六年级 · 立体几何学
 下面图形中，用 “底面积×高” 不能直接计算出体积的是（）。

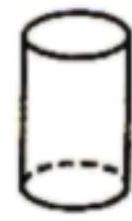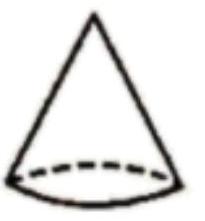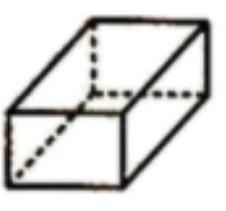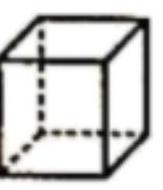
A.

B.

C.

D.

答案: B